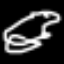
Label: frog